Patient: sex M, age 32
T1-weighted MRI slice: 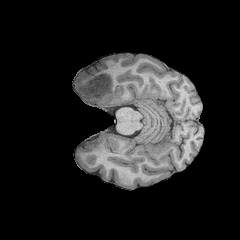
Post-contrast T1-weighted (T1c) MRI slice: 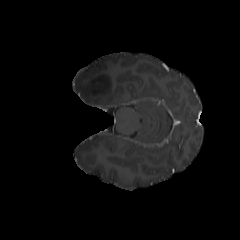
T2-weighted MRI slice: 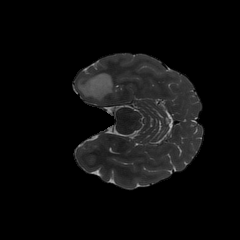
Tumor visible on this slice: yes
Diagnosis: Astrocytoma, IDH-mutant
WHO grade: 2